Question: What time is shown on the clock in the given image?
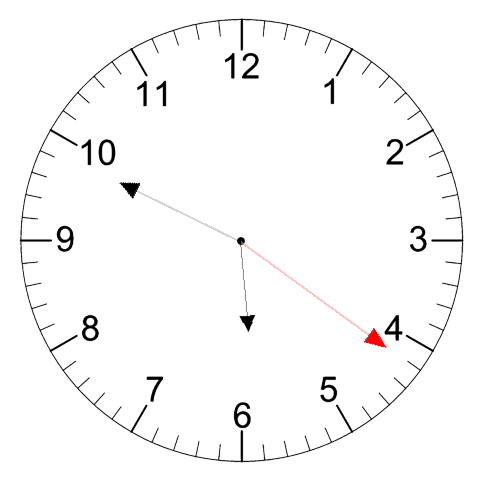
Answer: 05:49:21